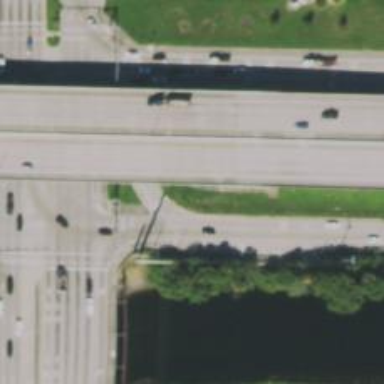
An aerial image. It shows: Trunk link highway.